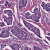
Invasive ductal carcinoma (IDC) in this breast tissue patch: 1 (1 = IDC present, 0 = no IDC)